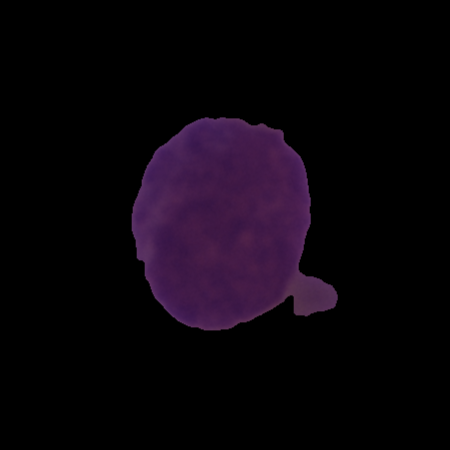
Label: healthy